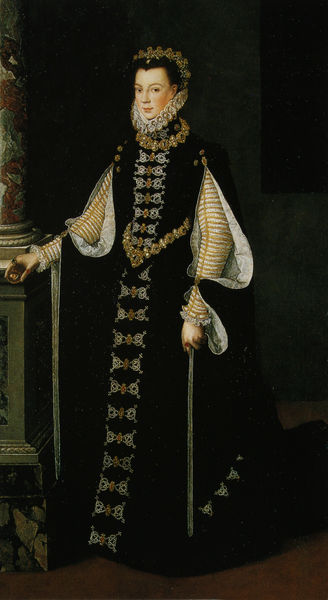
Titel: Porträt der Königin von Spanien, Isabella von Valois
Künstler: Sofonisba Anguissola
Standort: Madrid
Institution: Museo del Prado
Schlagwörter: dunkel, gemälde, hand, kopf, körper, schatten, weiß, braun, frankreich, frau, frisur, grau, haar, hell, hintergrund, kleid, licht, marmor, mund, nacht, ohrring, orange, profil, raum, schmuck, schwarz, säule, säulen, zeichnung, blick, dame, gürtel, rot, mode, muster, ornament, rock, schleife, jung, wand, arm, arme, barock, bluse, gesicht, haarschmuck, kleidung, kragen, samt, silber, sockel, stehen, ärmel, bild, bildnis, halskrause, hände, innenraum, mühlsteinkragen, portrait, porträt, boden, gewand, gold, haare, mantel, pose, realismus, reich, stehend, stickerei, adel, innen, saum, schleifen, borte, england, krone, lippen, prinzessin, renaissance, schön, stock, frucht, adelige, adlig, apfel, infantin, kopfbedeckung, spanien, wangen, düster, haltung, mieder, stab, kette, hof, detail, dekor, verzierung, streifen, robe, podest, rüschen, fein, ring, spanisch, motiv, ringe, stand, kugel, degen, stehkragen, kranz, krause, ganzkörper, gesciht, ganzfigur, geringelt, armband, mittelalter, wams, müde, adelig, adlige, kröse, elisabeth, herrscherin, königin, gurt, innenfutter, stickereien, basis, spanische tracht, fürstin, postament, prunk, maria, schaft, borten, rote wangen, mühlradkragen, freu, gute, spanische mode, krohne, ganzkörperportrait, regentin, schöne, kasierin, stehportrait, stehporträt, überärmel, säule hand